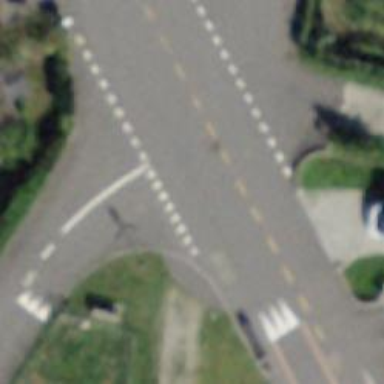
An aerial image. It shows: Unclassified asphalt road with cycle lane on the left and cycle track on the right.